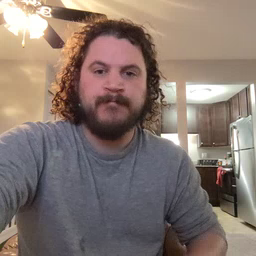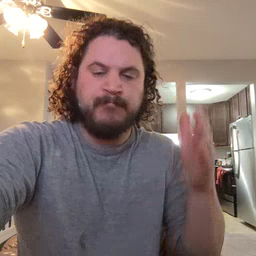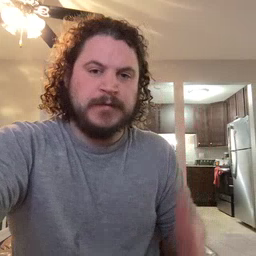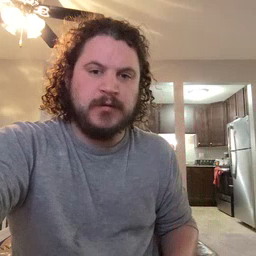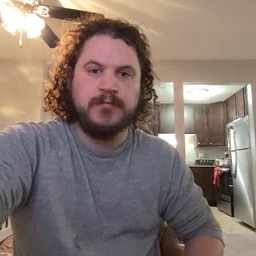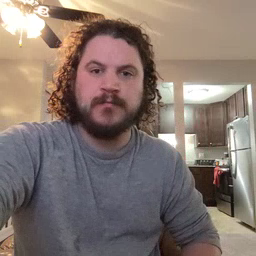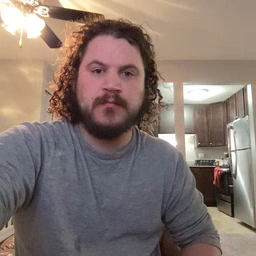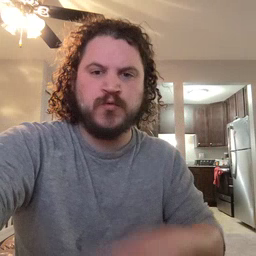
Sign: beside